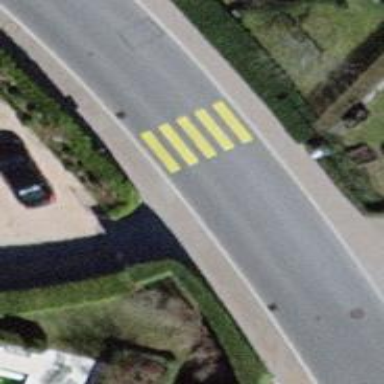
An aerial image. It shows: Uncontrolled zebra crossing on the road.